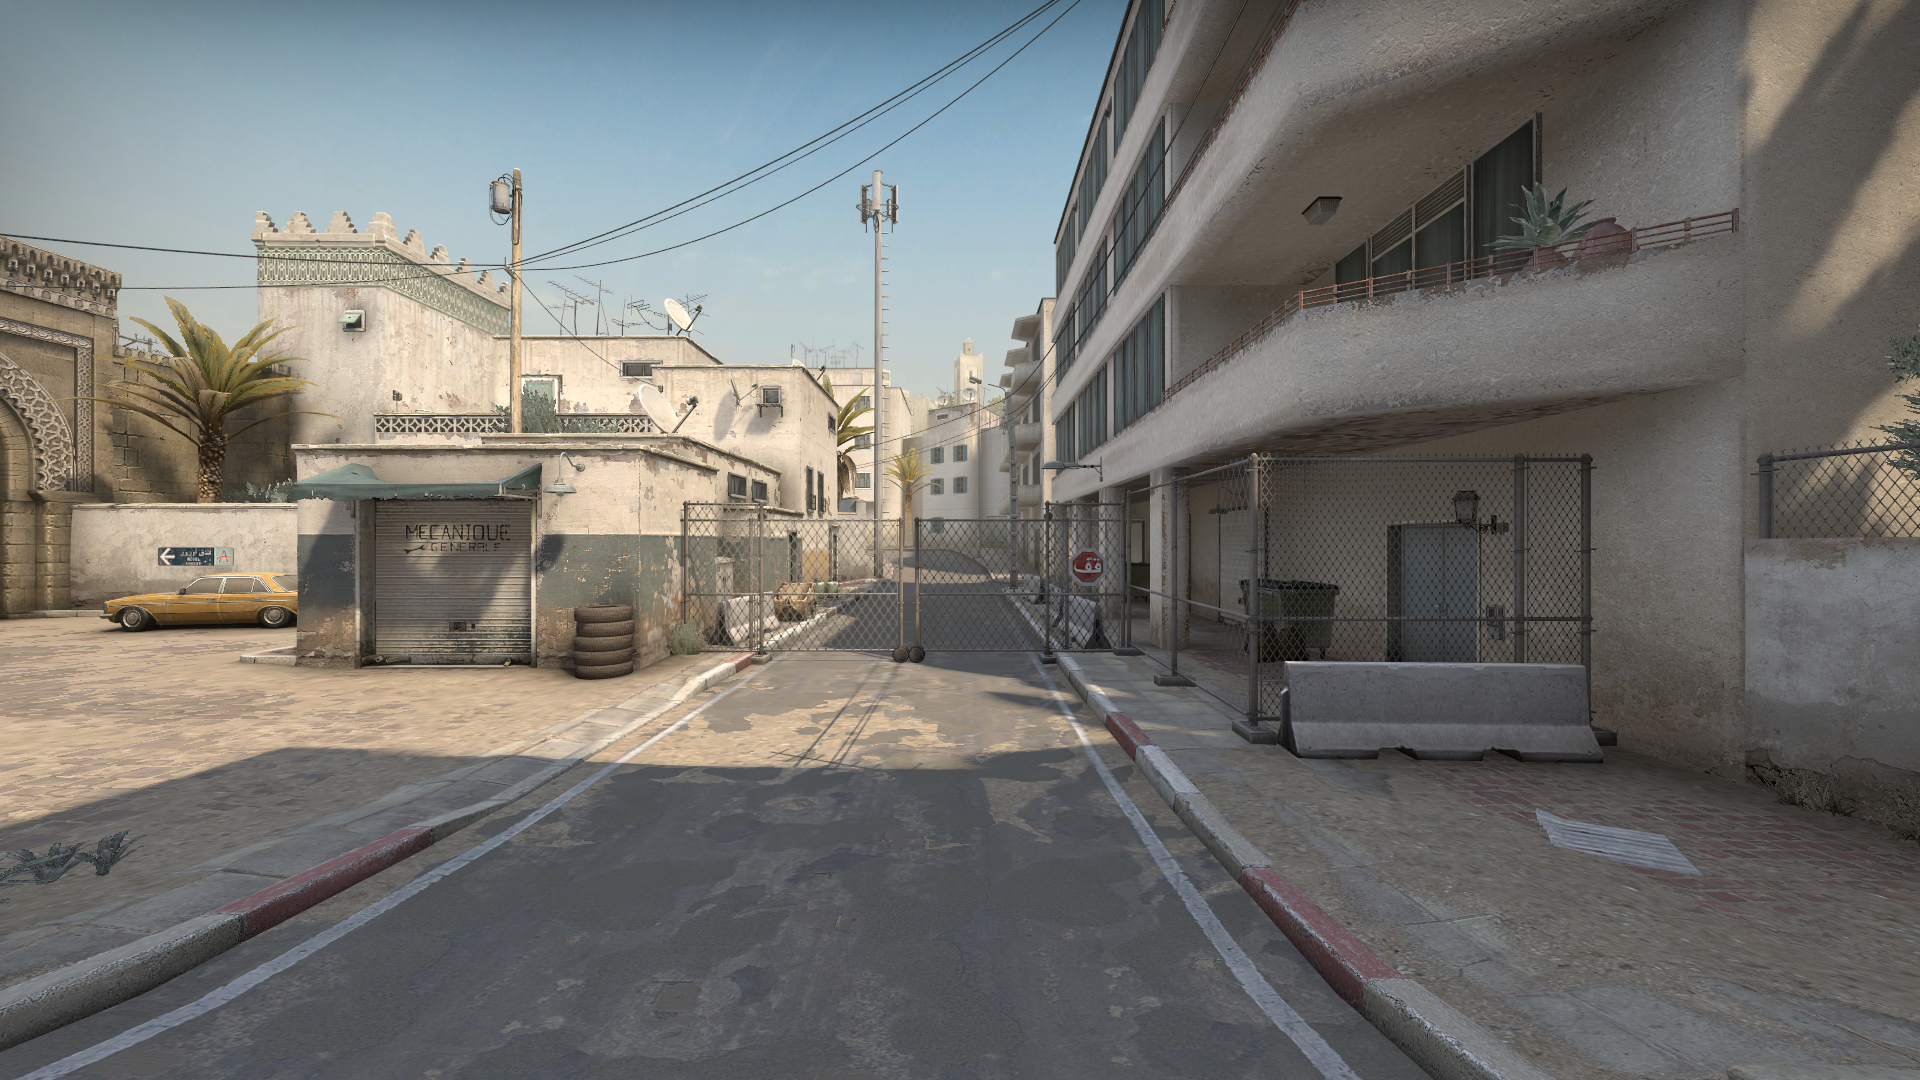
Map: de_dust2